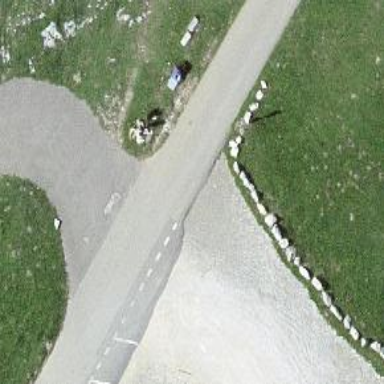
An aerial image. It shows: Block barrier.